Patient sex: F
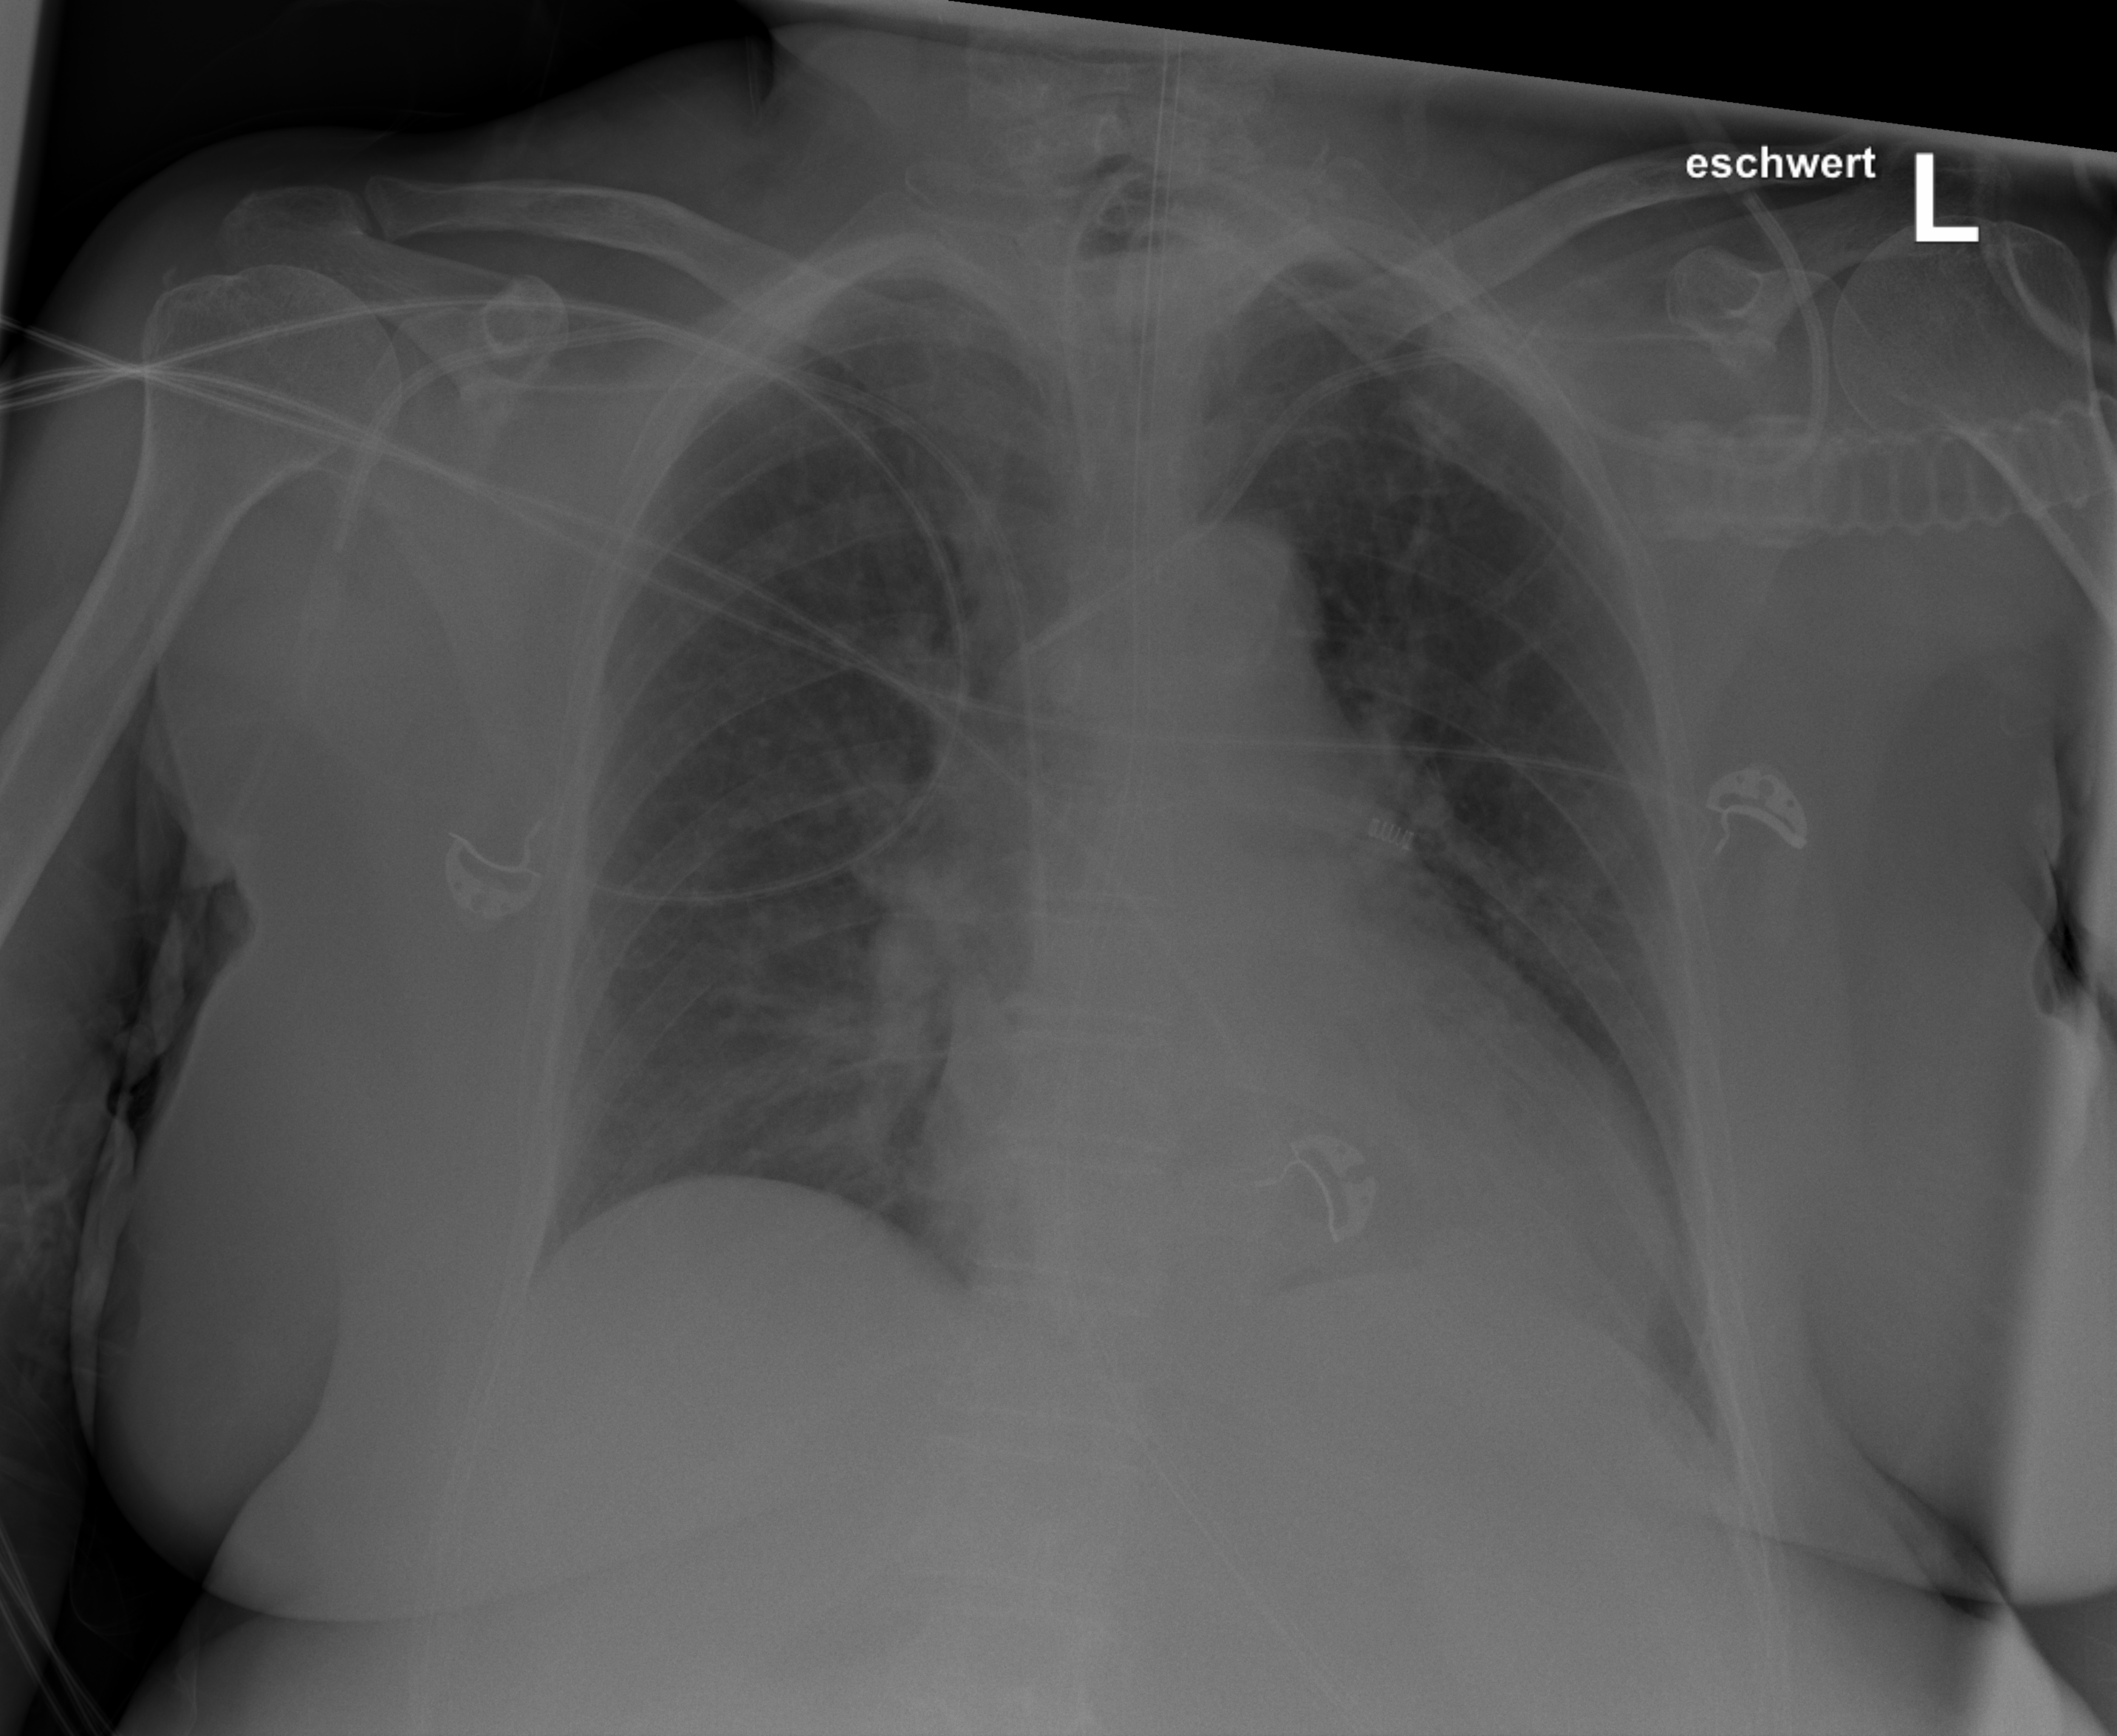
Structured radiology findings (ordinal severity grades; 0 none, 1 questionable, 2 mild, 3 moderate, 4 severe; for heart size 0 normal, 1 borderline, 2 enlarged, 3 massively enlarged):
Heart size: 2
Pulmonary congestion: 0
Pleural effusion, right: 0
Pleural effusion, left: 2
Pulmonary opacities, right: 2
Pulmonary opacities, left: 0
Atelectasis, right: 2
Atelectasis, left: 2